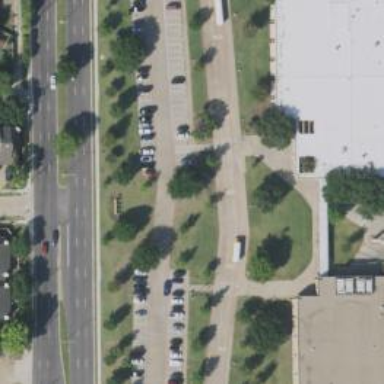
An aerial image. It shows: Parking space is available.